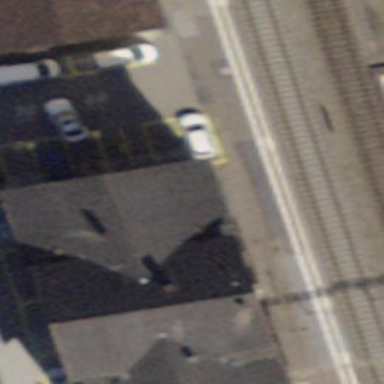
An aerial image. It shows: Transportation building.